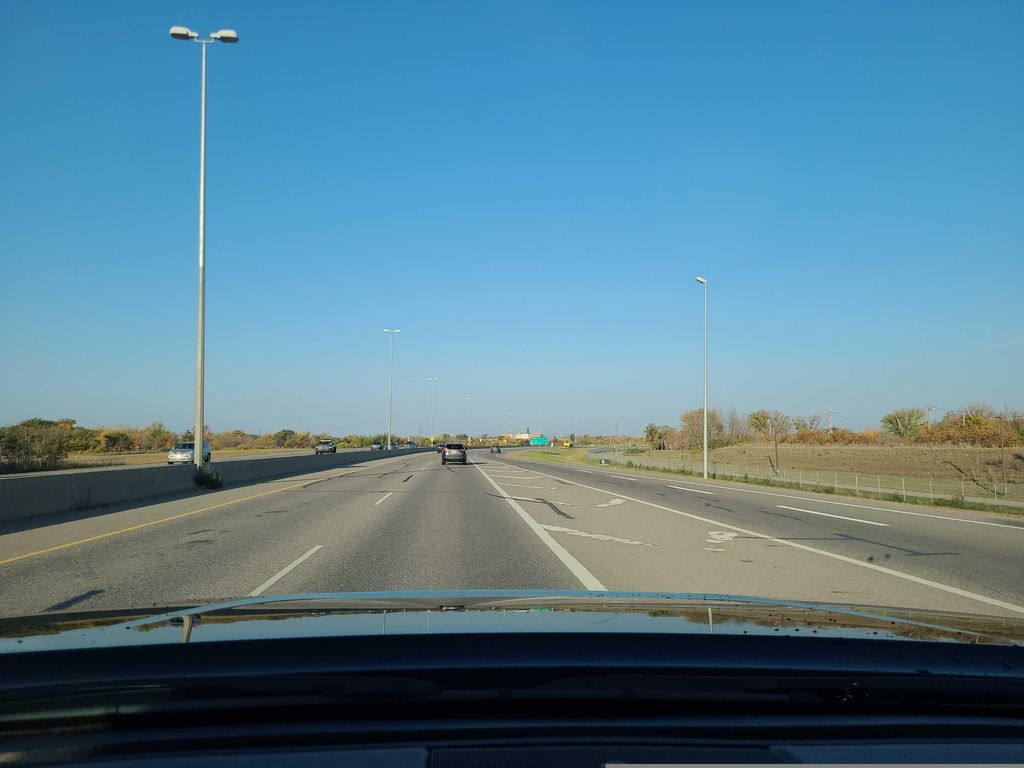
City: saskatoon